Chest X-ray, AP view. Patient: 45 years old, sex M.
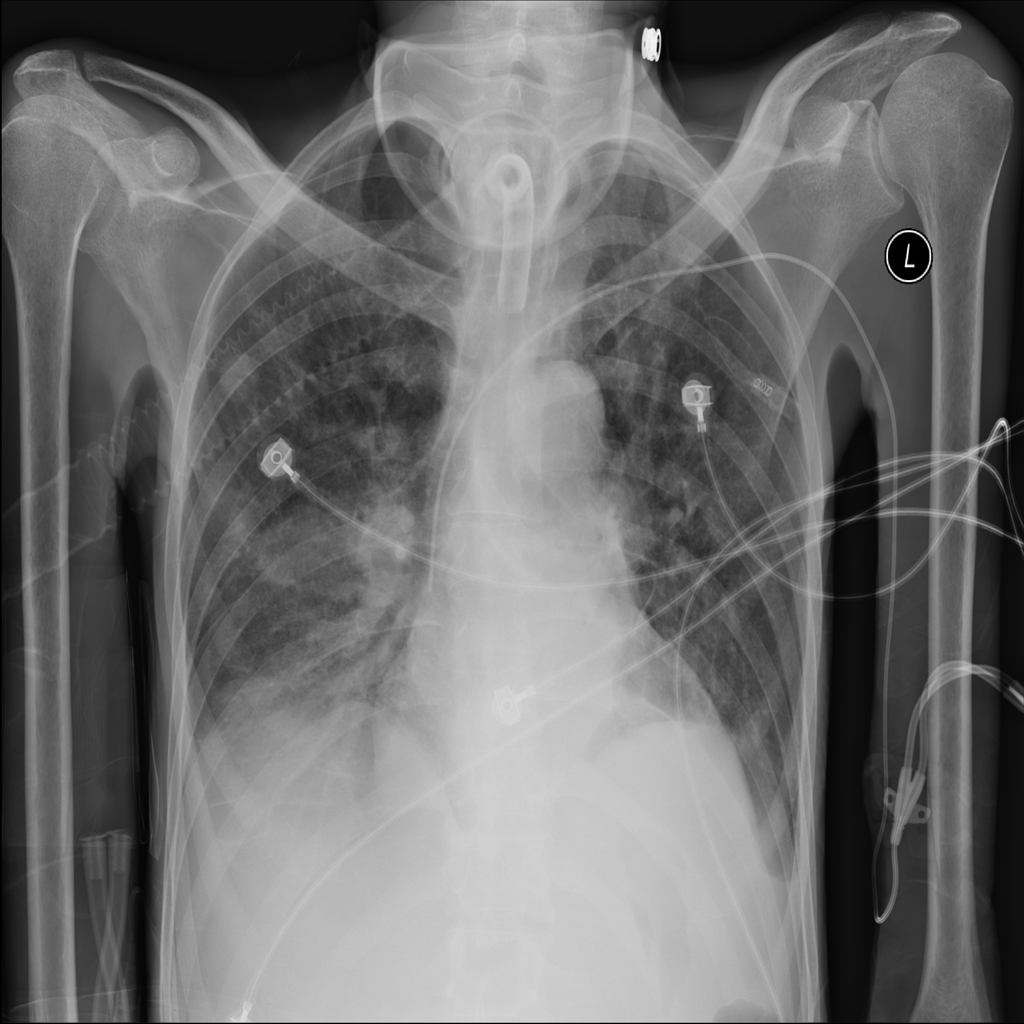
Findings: Atelectasis, Effusion